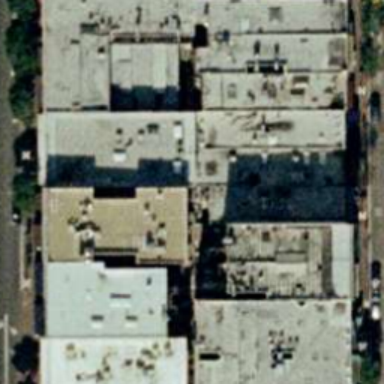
Many buildings are crowded together .